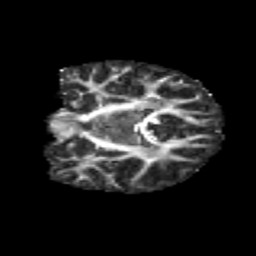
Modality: FA
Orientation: coronal
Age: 11
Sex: male
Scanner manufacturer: siemens
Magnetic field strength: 3 T
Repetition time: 3.8 s
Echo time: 0.07 s